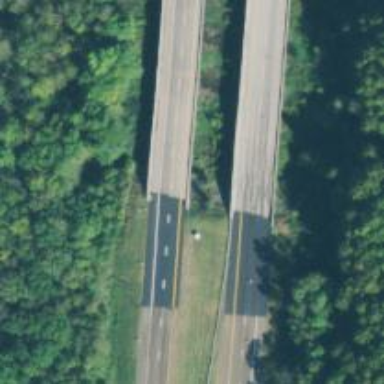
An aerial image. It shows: Bridge on trunk highway which is also expressway with dual carriageway.